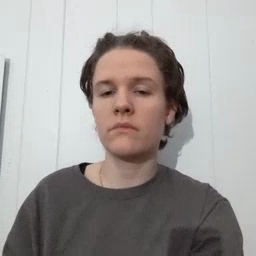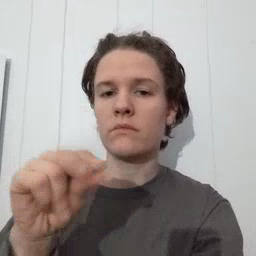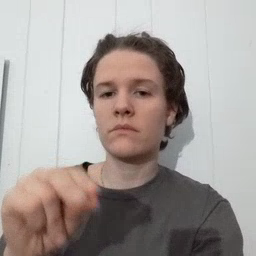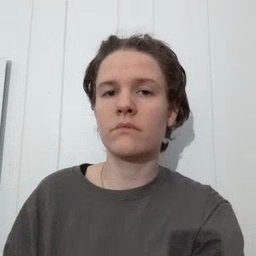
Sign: no